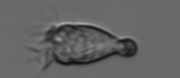
Label: Paratontonia_gracillima